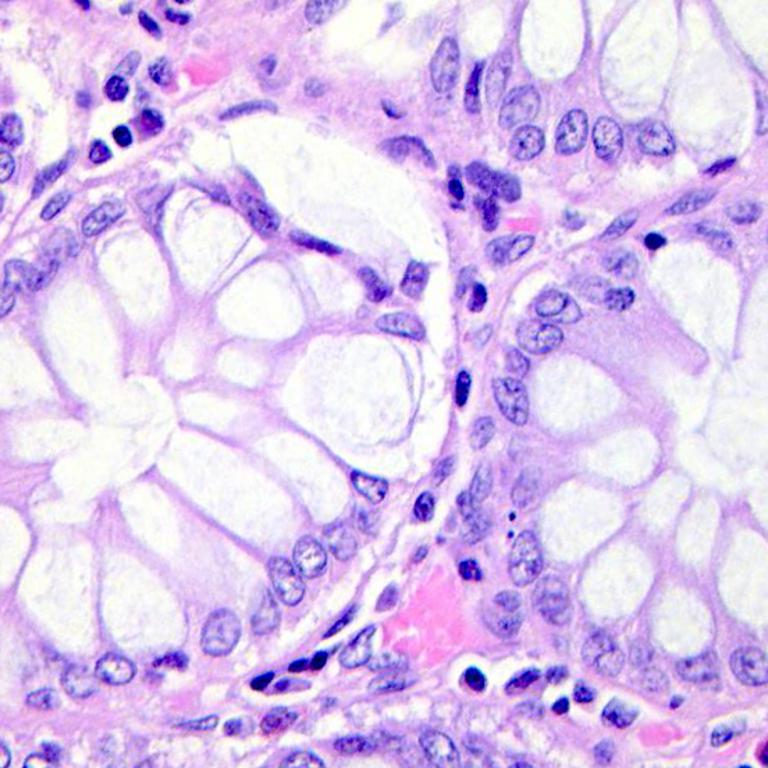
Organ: colon
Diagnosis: benign